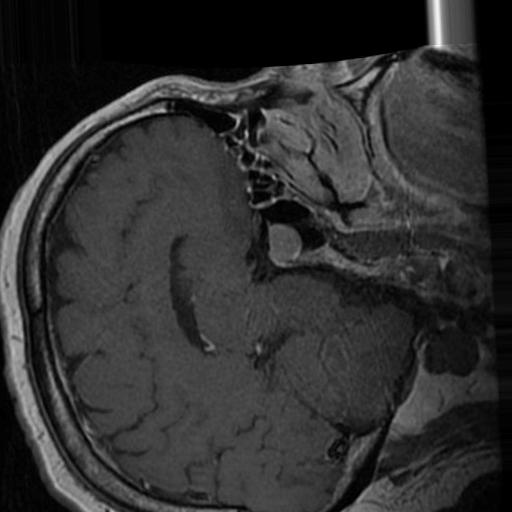
Label: brain_tumor